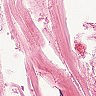
Metastatic tissue present: no